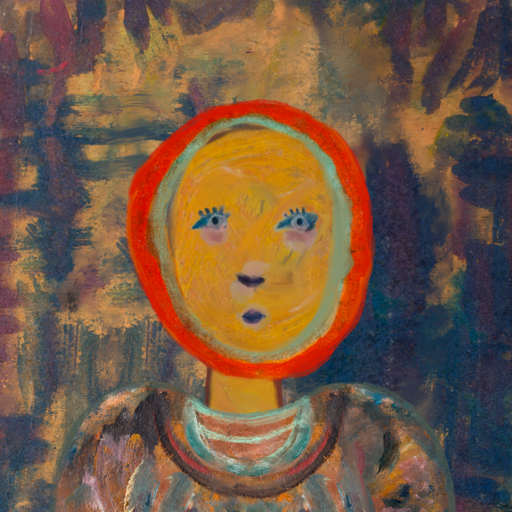
Background: InTheSun, Head And Neck Front: After_Raid, Face Front: Hill_Girl, Bust: Boggyland, Hair Front: Sisters, Head Accessory: Blank, Second Necklace: Blank, Necklace: Blank, Baby: Blank